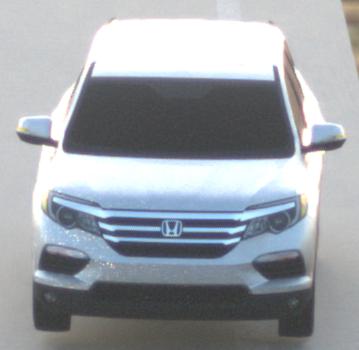
Make: Honda
Model: Pilot
Detailed model: 3
Model produced from: 2015
Model produced until: 2022
Doors: 5
Color: white
Road condition: dry road
Daytime: sunrise or sunset
Contrast: low contrast